Field crop: maize
Growth stage: 2
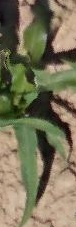
Species: maize